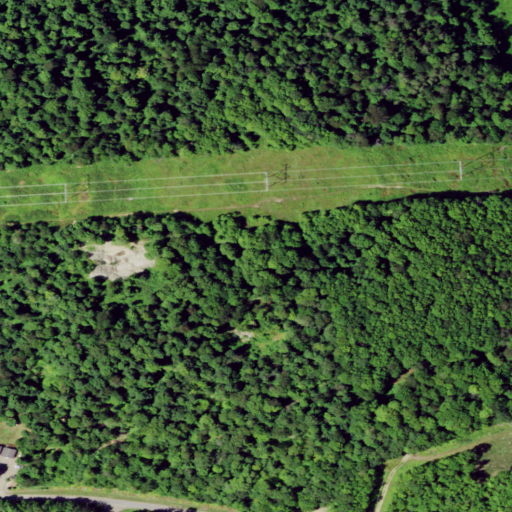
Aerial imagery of mountain in New York named Gallop Hill containing deciduous forest, pasture, and open development